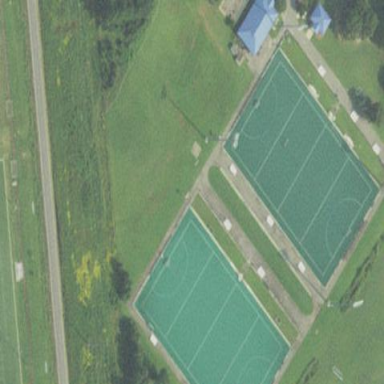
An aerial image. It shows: Field hockey pitch with artificial turf surface for leisure land use.